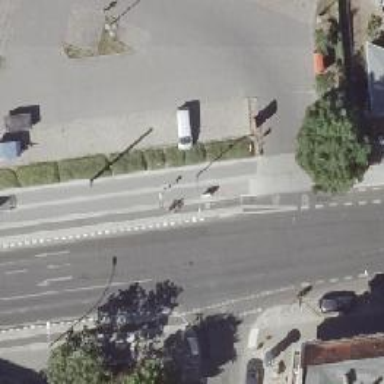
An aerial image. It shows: Tertiary road with asphalt surface. It has sidewalks on both sides and dedicated cycle tracks on both sides as well.